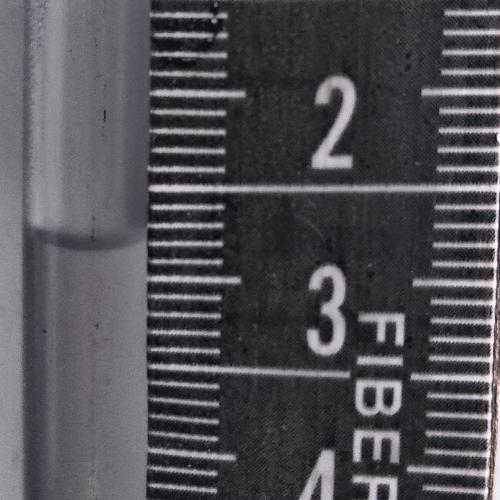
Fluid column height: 2.8 cm